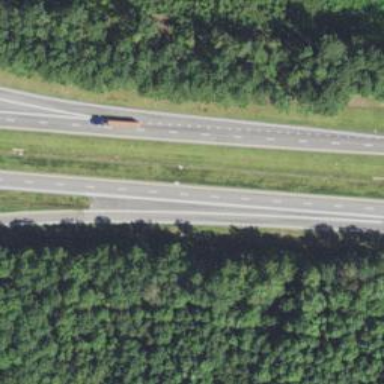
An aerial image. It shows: Asphalt motorway.